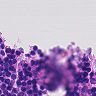
Metastatic tissue present: no